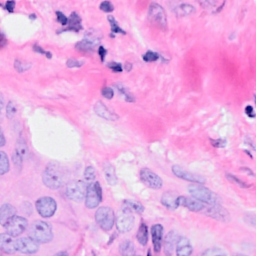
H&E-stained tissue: Breast